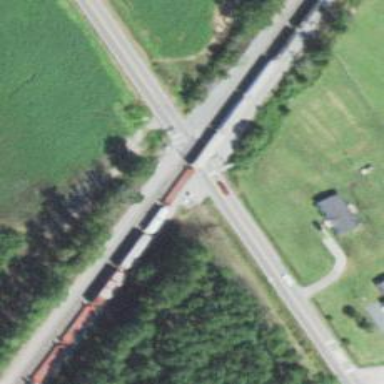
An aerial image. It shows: Level crossing along the railway.